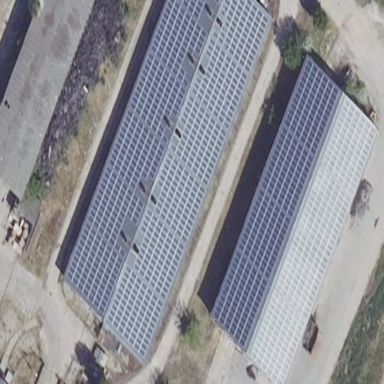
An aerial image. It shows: Building equipped with small solar photovoltaic panel for electricity generation.